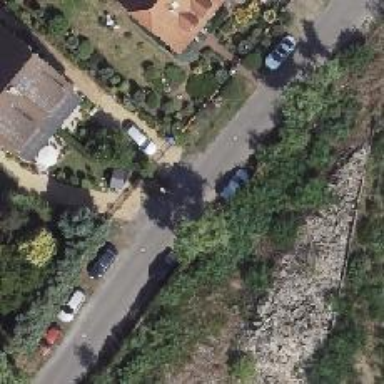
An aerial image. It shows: Residential road with asphalt surface.